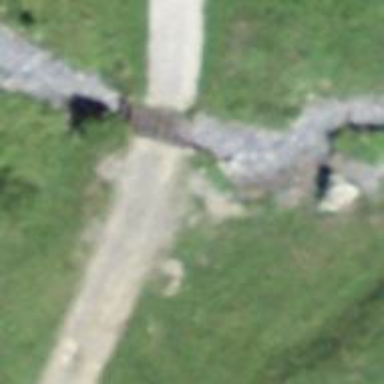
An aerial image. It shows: Gravel track road on bridge optimized for Nordic skiing. The track has grade1 gravel surface and is groomed for classic and skating skiing styles.